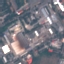
Label: Industrial